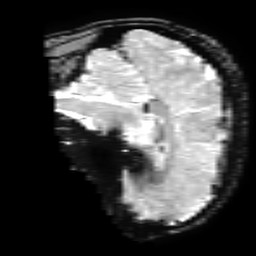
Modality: T2starw
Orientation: sagittal
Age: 36
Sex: male
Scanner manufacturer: ge
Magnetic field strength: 3 T
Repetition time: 0.65 s
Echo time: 0.02 s